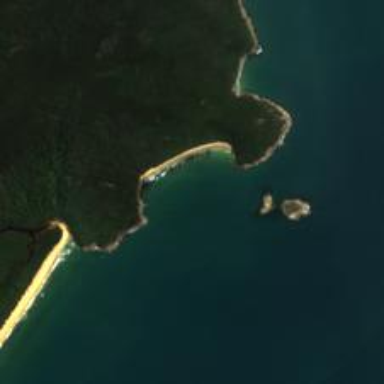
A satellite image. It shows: Beautiful bay with natural surroundings.